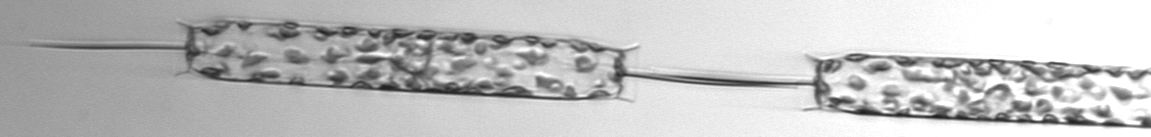
Label: Ditylum_brightwellii